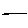
Label: line